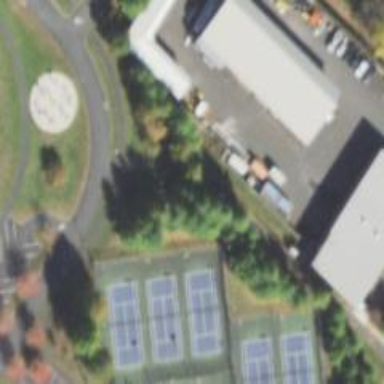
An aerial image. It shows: Fitness station in leisure land area.